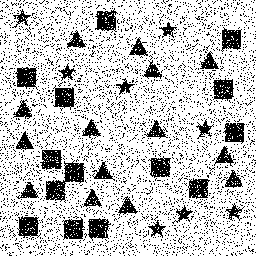
Squares: 14
Triangles: 14
Stars: 8
Total shapes: 36